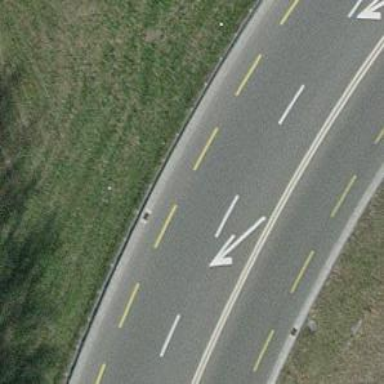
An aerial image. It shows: Primary highway with asphalt surface and designated cycle lane.